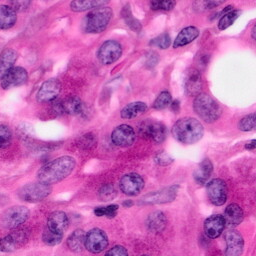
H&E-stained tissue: Pancreatic